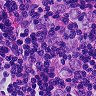
Metastatic tissue present: yes